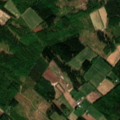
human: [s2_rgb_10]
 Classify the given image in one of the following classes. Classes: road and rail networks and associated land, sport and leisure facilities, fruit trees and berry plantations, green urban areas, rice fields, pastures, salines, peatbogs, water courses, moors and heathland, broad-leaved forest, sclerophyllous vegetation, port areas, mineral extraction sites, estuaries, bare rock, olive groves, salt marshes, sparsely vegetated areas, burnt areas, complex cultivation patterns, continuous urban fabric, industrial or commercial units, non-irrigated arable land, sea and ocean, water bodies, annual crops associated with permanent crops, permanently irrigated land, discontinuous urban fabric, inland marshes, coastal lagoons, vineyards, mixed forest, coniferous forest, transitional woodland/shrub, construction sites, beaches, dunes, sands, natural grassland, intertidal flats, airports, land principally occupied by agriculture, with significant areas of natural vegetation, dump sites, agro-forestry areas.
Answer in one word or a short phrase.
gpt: land principally occupied by agriculture, with significant areas of natural vegetation, broad-leaved forest, coniferous forest, mixed forest, transitional woodland/shrub